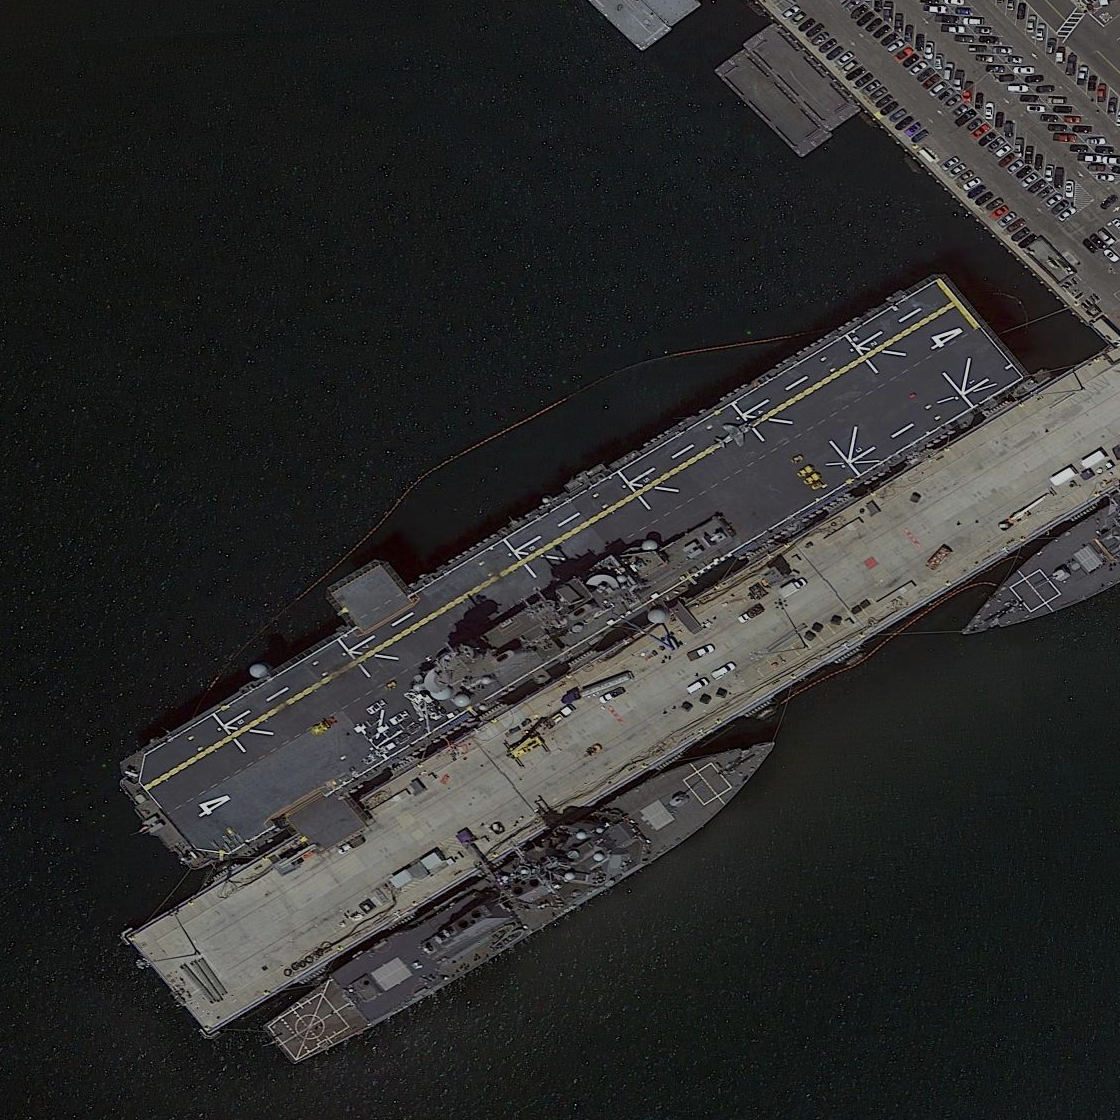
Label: assault